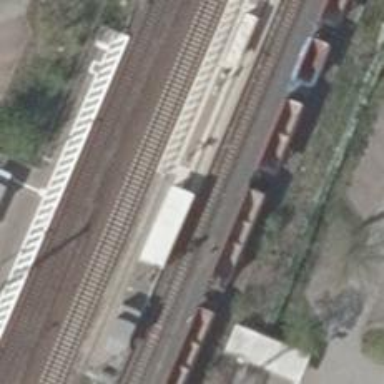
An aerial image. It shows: Platform edge at railway station.